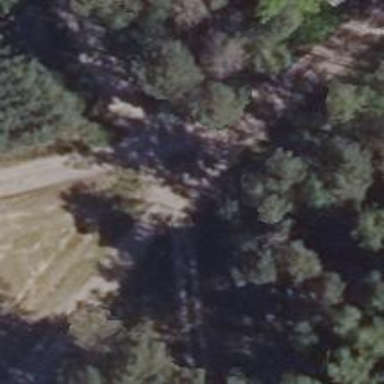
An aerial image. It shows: Track with grade 3 tracktype.